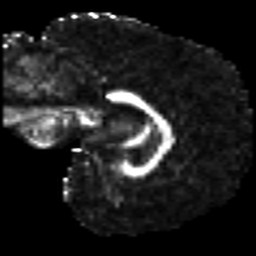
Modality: FA
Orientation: sagittal
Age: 37
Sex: male
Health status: healthy
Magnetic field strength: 3 T
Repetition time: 9 s
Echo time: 0.093 s